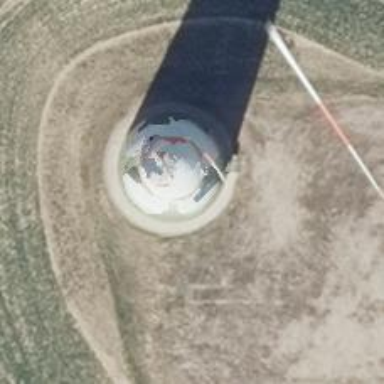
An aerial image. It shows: Wind generator in the form of horizontal axis wind turbine.